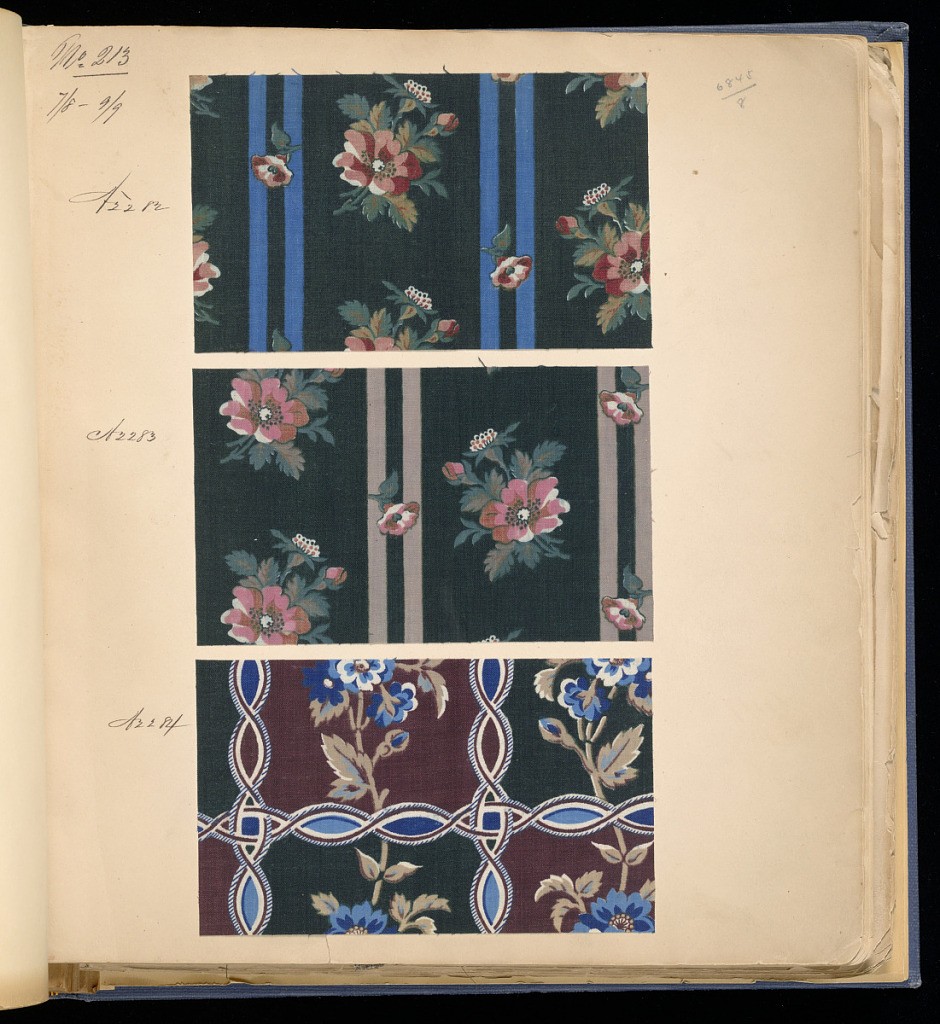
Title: Cotton Prints Samples
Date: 1845–60
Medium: cardboard, paper, and cotton Technique: samples printed on plain weave
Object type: Sample book
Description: Blue cloth bound volume of 338 samples of printed cotton. Title page has three labels pasted on it. Each pattern is numbered. Most designs form stripes, either floral or geometrical or combinations of both.